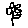
Label: flower